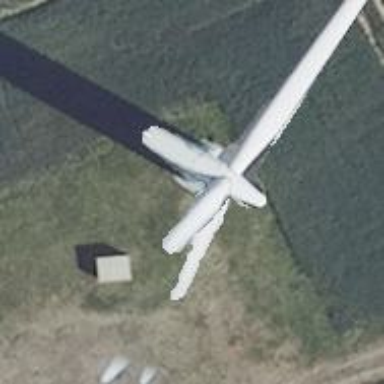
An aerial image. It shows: Wind turbine generator that utilizes wind as its source for generating electricity. It is of the horizontal axis type.